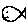
Label: fish